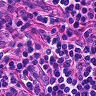
Metastatic tissue present: no